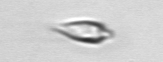
Label: Oxytoxum